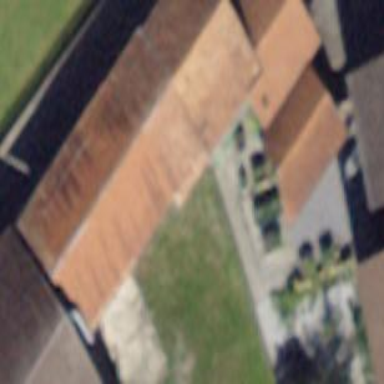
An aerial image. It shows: Warehouse building.